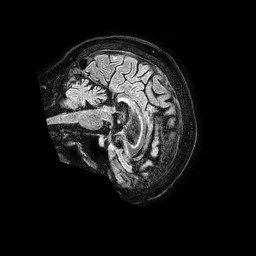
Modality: FLAIR
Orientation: sagittal
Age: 47
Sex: female
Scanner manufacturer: philips
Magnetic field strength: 1.5 T
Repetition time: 4.8 s
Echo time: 0.3 s